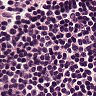
Metastatic tissue present: no